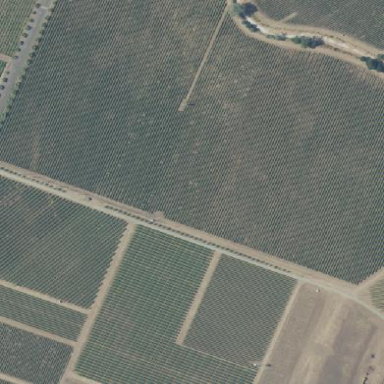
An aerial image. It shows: Vineyard growing wine grapes.